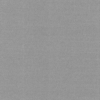
Label: dusty